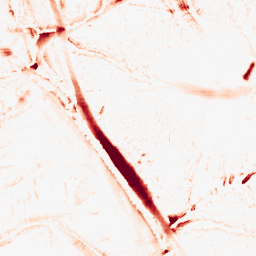
Category: morphological
Decomposition family: morphological_diamond
Decomposition parameters: operation: opening
radius: 10
Upsampling method: sinc_blackman
Upsampling parameters: scale: 2
kernel_size: 4
Upsampling scale: 2